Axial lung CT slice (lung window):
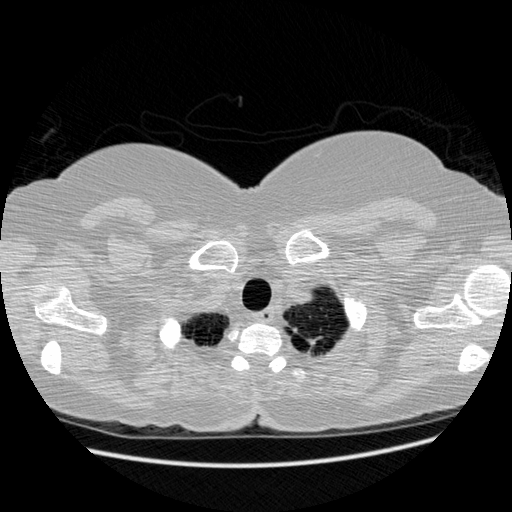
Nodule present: no